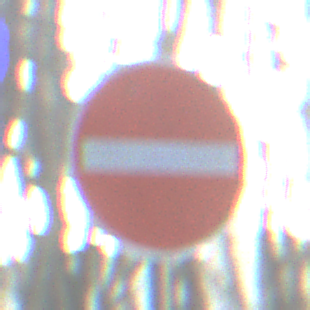
Verkehrszeichen: VerbotDerEinfahrt
Umgebung: Outdoor, Nature
Tageszeit: SunriseSunset
Wetter: Clear
Licht: Natural
Jahreszeit: Winter
Kontrast: LowContrast